Interaction volume radius: 5 \u00c5
Interaction volume height: 45 \u00c5
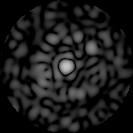
Disorder parameter: 0.853